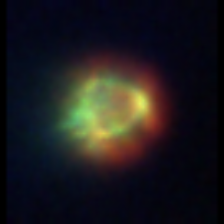
Taxon: Ciliates
Group: Other